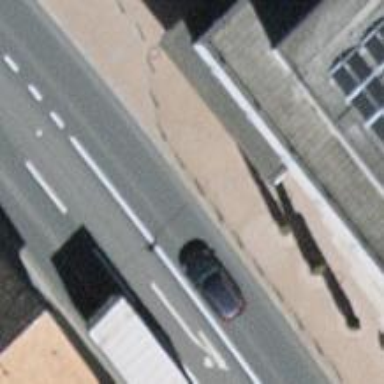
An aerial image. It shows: Bollard.